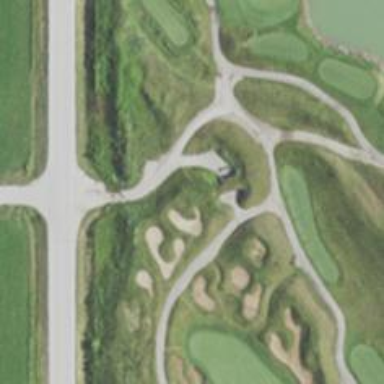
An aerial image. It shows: Service road used as golf cart path.